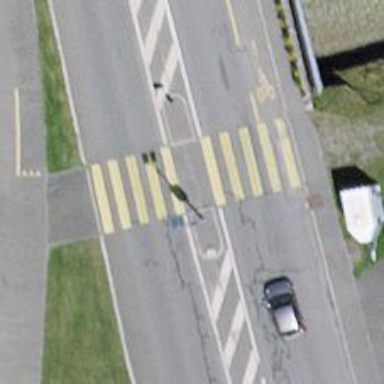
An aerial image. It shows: Zebra crossing on the road.